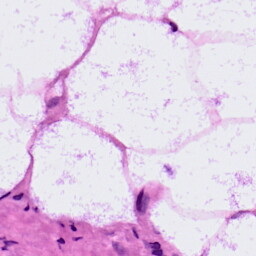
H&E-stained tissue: LymphNode